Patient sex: M
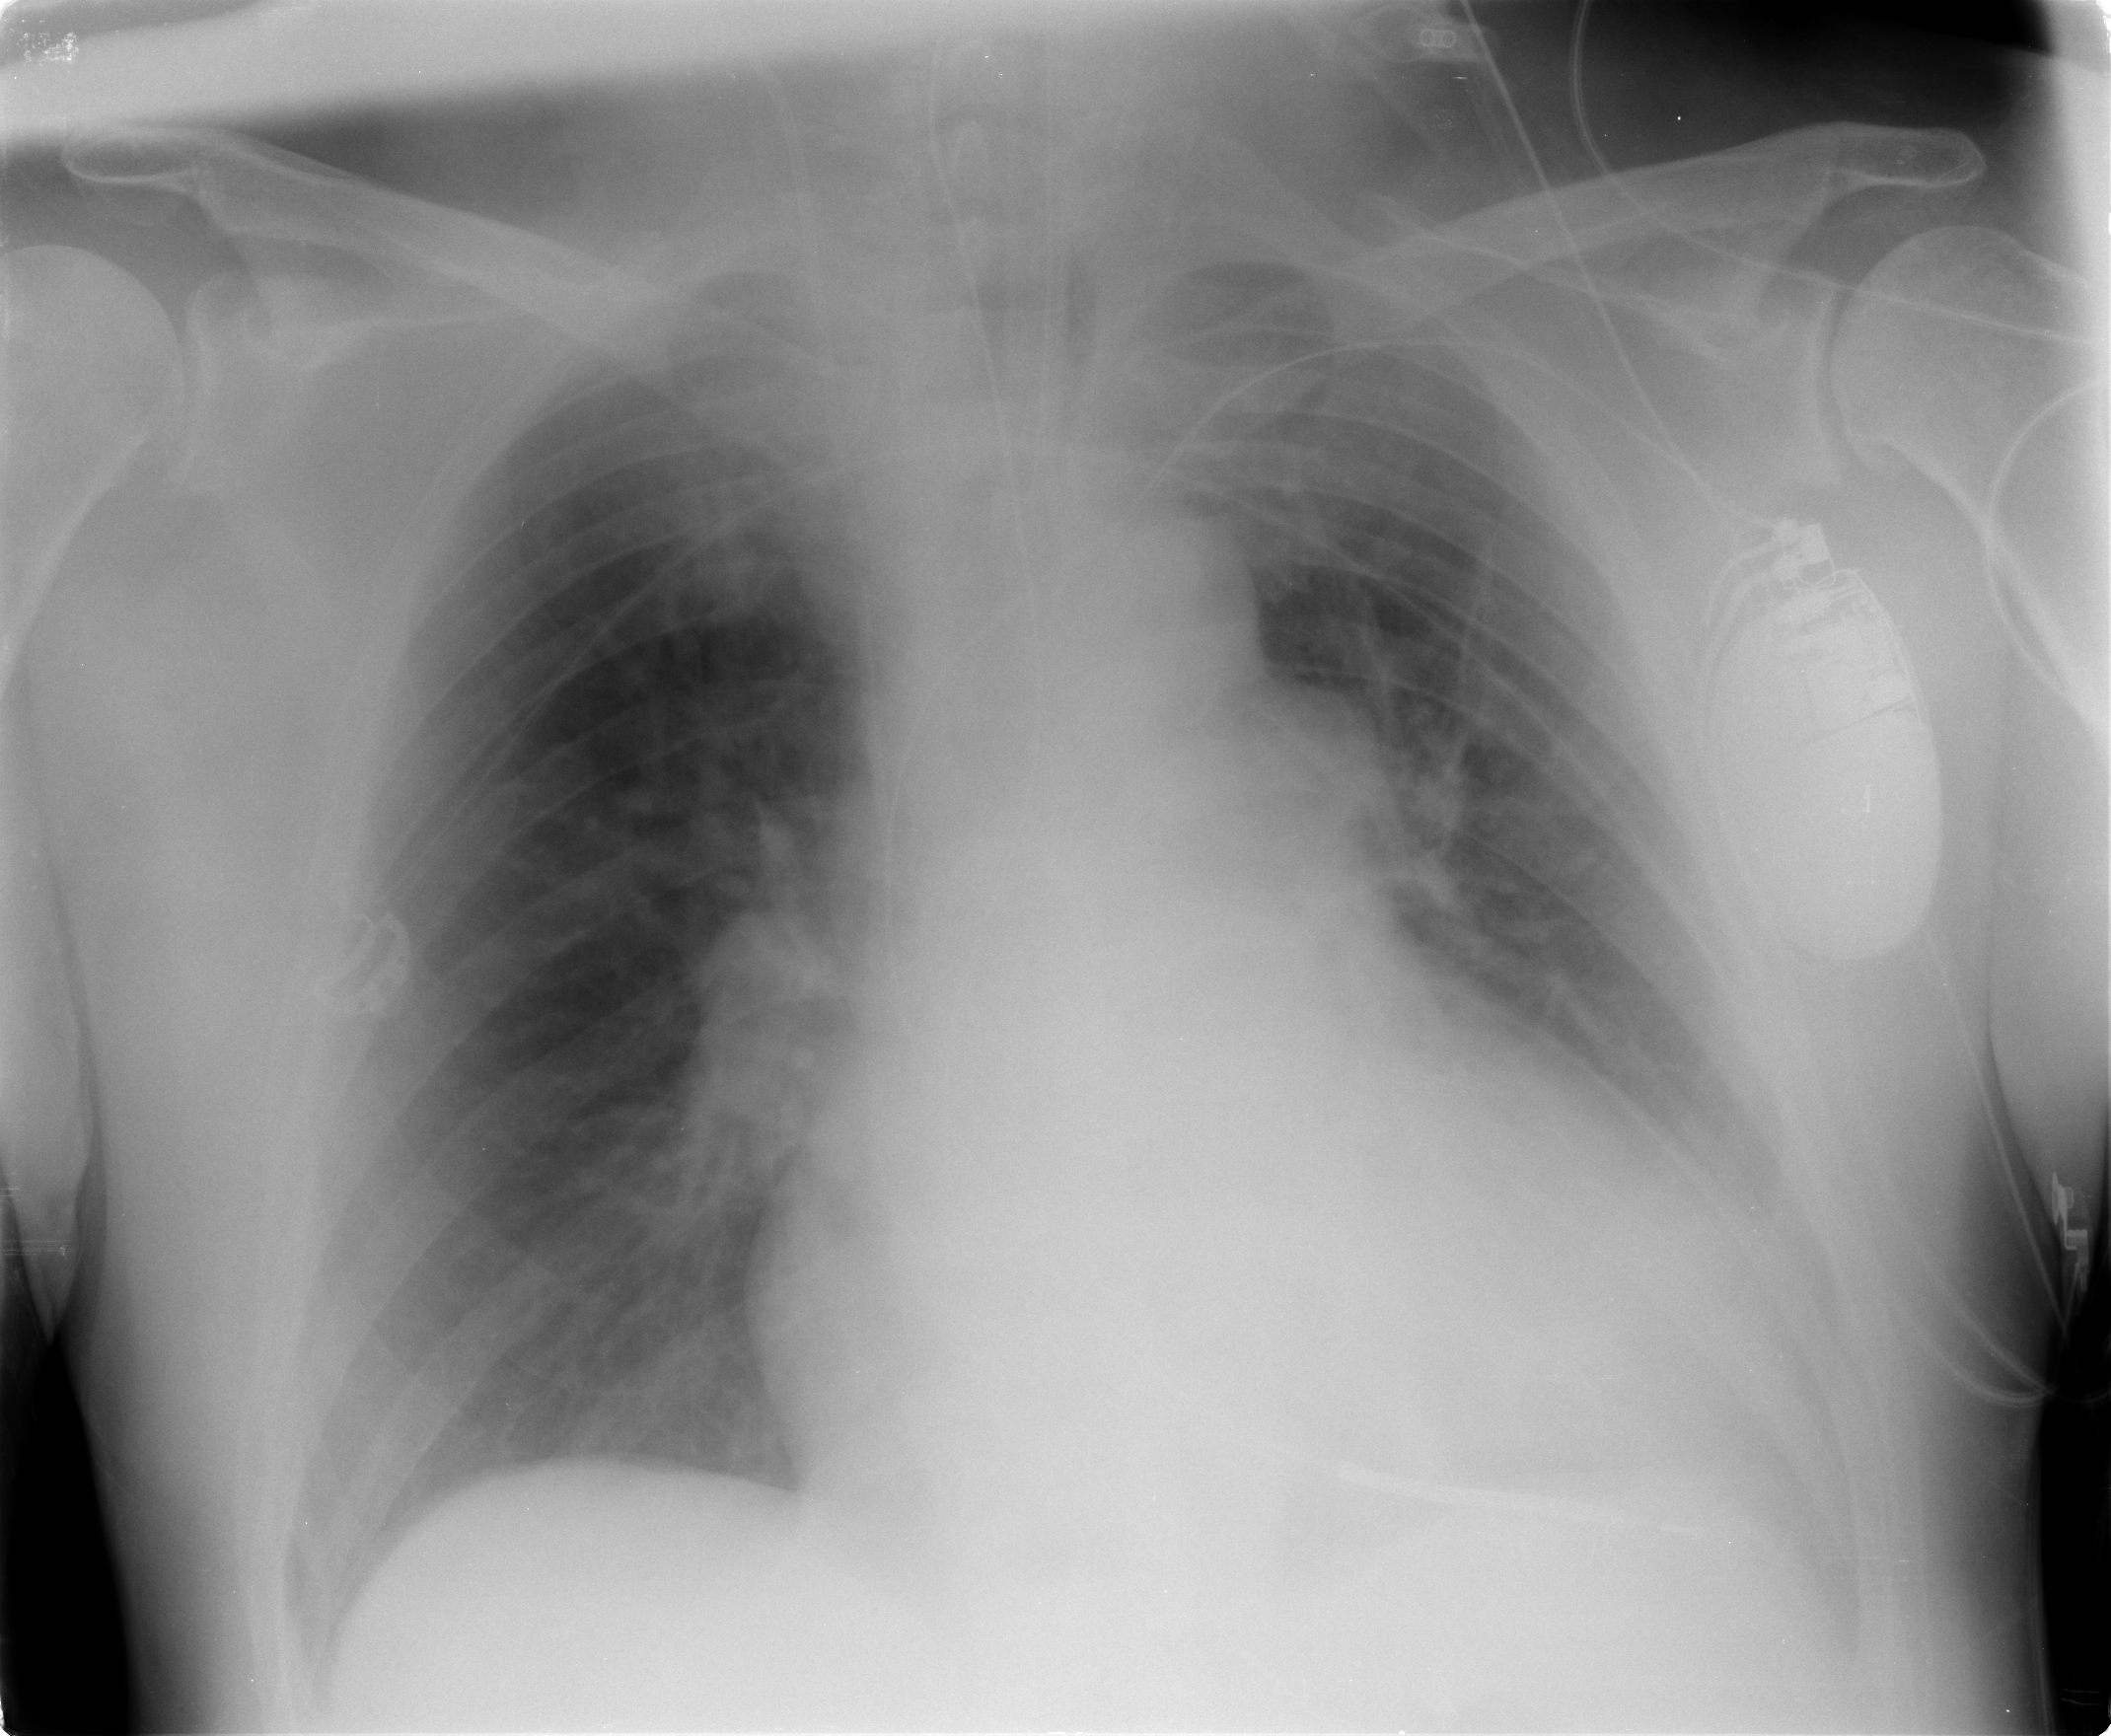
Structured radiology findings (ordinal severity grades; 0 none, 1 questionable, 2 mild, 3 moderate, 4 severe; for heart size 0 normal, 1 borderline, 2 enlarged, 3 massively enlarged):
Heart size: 3
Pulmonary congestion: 2
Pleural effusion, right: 0
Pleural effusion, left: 2
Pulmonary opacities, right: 0
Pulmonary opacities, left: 0
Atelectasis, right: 2
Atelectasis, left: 2